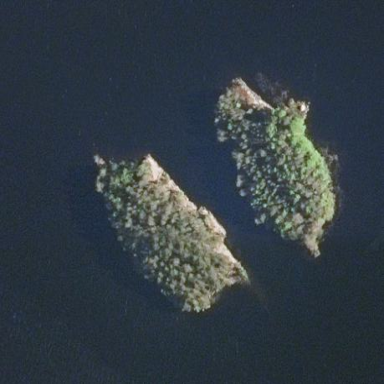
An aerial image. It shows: Image showing island.